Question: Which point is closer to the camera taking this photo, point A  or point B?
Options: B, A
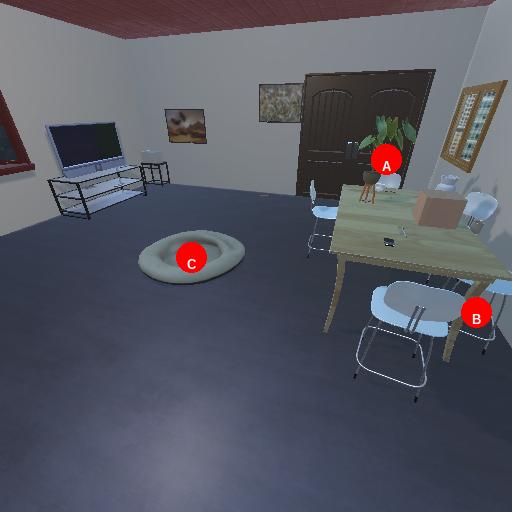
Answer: B